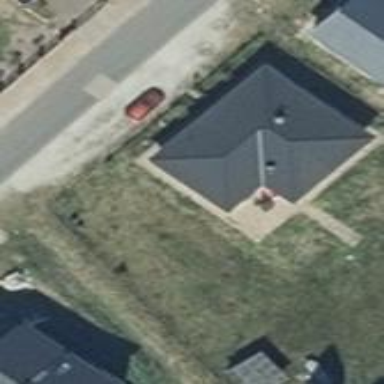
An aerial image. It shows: Simple and straightforward house.